Interaction volume radius: 10 \u00c5
Interaction volume height: 40 \u00c5
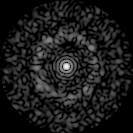
Disorder parameter: 0.8413